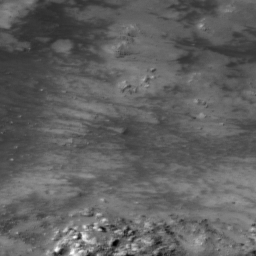
Host type: background_regolith
Lunar coordinates: latitude nan, longitude nan